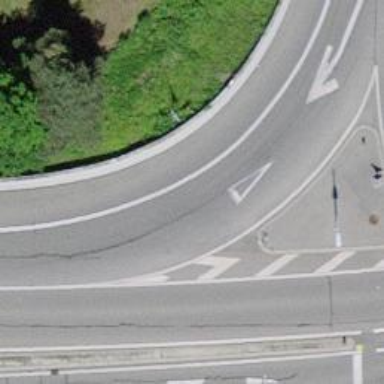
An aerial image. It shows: Asphalt motorway link.